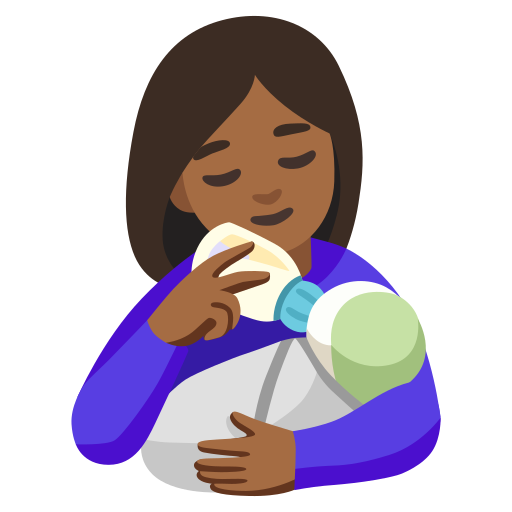
Emoji: 👩🏾‍🍼